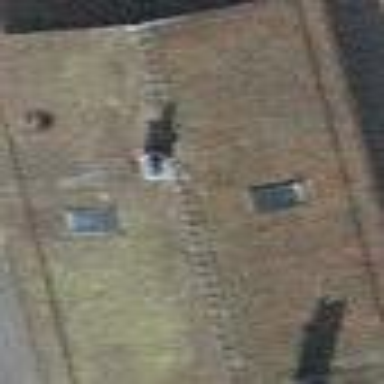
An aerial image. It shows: Train station building.